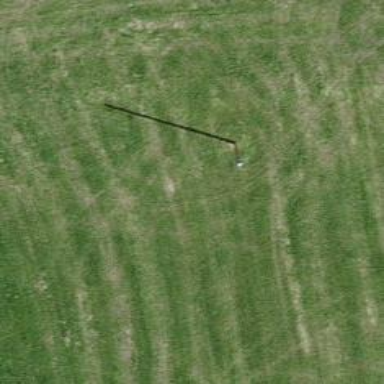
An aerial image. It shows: Minor power line.